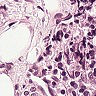
Metastatic tissue present: no